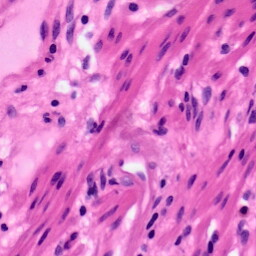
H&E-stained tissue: Pancreatic